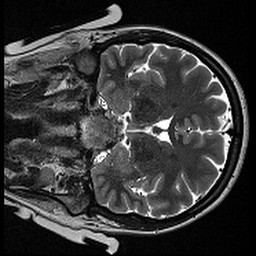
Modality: T2w
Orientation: coronal